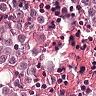
Metastatic tissue present: yes